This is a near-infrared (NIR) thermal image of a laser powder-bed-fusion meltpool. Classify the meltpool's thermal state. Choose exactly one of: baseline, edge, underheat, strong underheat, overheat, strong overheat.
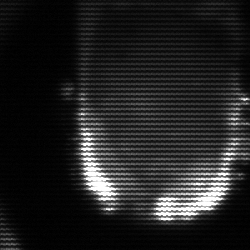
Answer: baseline